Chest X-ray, PA view. Patient: 56 years old, sex F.
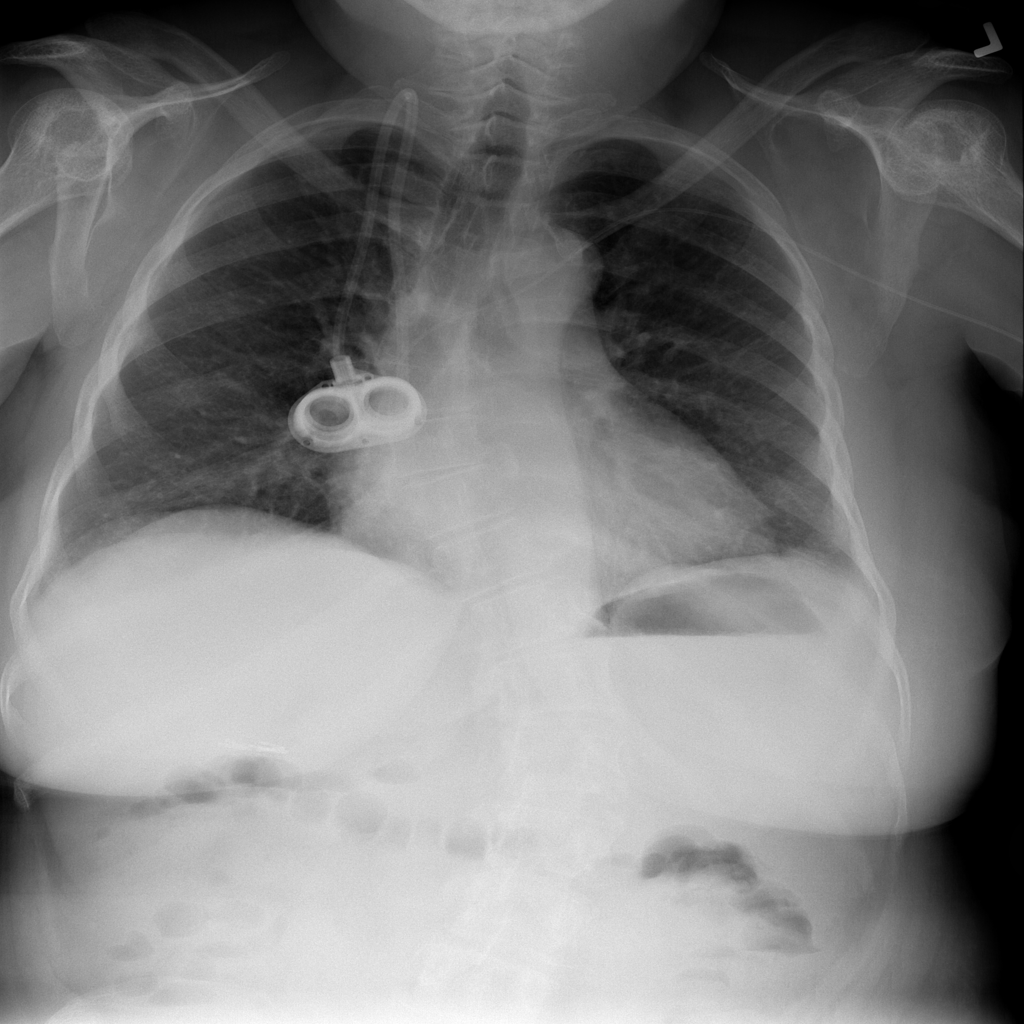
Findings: No Finding